Question: I am trying to make some custom art for my app that will be shown at the top of the app, right up against the status bar.
In order to make the art look good, I would like to know what the corner radius is for the part of the app illustrated below:

I would like to know what the radius is that iOS makes your app fit into.
Thanks,
Erway Software
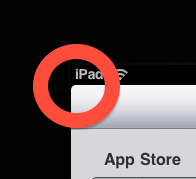
Answer: It's about '4.5'. I took a screenshot of the simulator, zoomed in about 2000% and compared various values to dial it in.
If you're making a UIView in the Interface Builder and specifying the 'layer.cornerRadius' in the User Defined Runtime Attributes, a value of '5' is more than close enough.